Question: I am not really a programmer so my knowledge about programming generally and SQL specifically is less than anybody on here. I am not sure if this question is easy or not but I really not sure how to get started. So, I have this table called Photonics:

I want to change it so that the result will be displayed in a new table like this:
'''
Name Timestamp Value
Photonics 1/1/12 0:15 239.04
Photonics 1/1/12 0:30 247.68
Photonics 1/1/12 0:45 253.44
Photonics 1/1/12 1:00 254.88
Photonics 1/1/12 1:15 253.44
Photonics 1/1/12 1:30 239.04
Photonics 1/1/12 1:45 239.04
Photonics 1/1/12 2:00 239.04
Photonics 1/1/12 2:15 239.04
Photonics 1/1/12 2:30 250.56
'''
Somebody told me this is called Pivot! and I found that topic too complicated for a beginner like me.
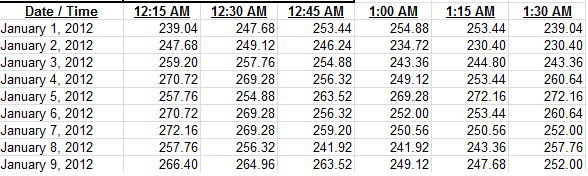
Answer: The process of converting columns of data into rows is known as an UNPIVOT. There are several ways that you can UNPIVOT the data:
You can use a UNION ALL query:
'''
select 'Photonics' name, dt + cast('12:15 AM' as datetime) timestamp, [12:15 AM] as value
from Photonics
union all
select 'Photonics' name, dt + cast('12:30 AM' as datetime) timestamp, [12:30 AM] as value
from Photonics
union all
select 'Photonics' name, dt + cast('12:45 AM' as datetime) timestamp, [12:45 AM] as value
from Photonics;
'''
See <URL>.
You can use the UNPIVOT function in SQL Server 2005+:
'''
select 'Photonics' name,
timestamp = dt + cast(timestamp as datetime),
value
from photonics p
unpivot
(
value
for timestamp in ([12:15 AM], [12:30 AM], [12:45 AM], [1:00 AM], [1:15 AM])
) unpiv;
'''
See <URL>.
You can use CROSS APPLY with Values in SQL Server 2008+:
'''
select 'Photonics' name,
timestamp = dt + cast(timestamp as datetime),
value
from photonics p
cross apply
(
values
('12:15 AM', [12:15 AM]),
('12:30 AM', [12:30 AM]),
('12:45 AM', [12:45 AM]),
('1:00 AM', [1:00 AM]),
('1:15 AM', [1:15 AM])
) c (timestamp, value);
'''
See <URL>